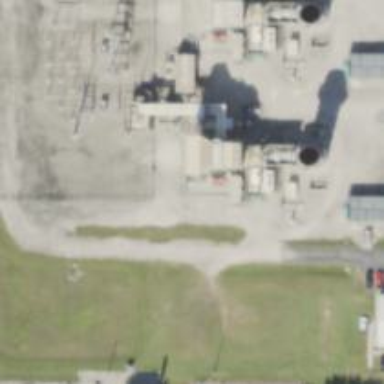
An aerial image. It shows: Gas turbine generator powered by gas.